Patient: sex M, age 46
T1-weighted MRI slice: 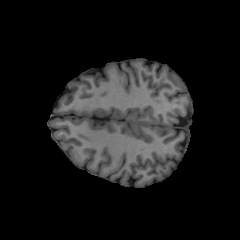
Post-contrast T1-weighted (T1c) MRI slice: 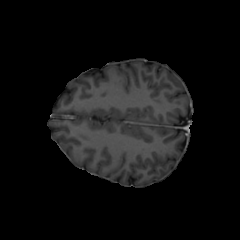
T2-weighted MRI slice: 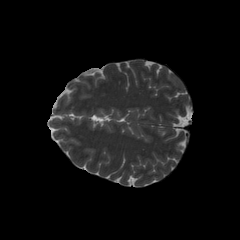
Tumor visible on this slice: no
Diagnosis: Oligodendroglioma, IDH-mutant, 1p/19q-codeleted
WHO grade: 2